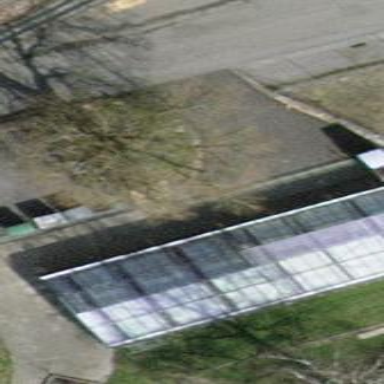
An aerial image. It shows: Greenhouse.